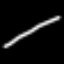
Label: line